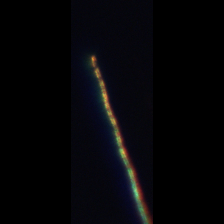
Taxon: Leptocylindrus
Group: Diatoms